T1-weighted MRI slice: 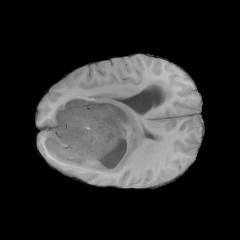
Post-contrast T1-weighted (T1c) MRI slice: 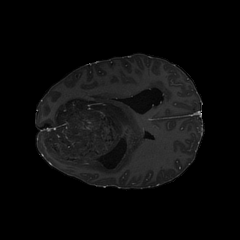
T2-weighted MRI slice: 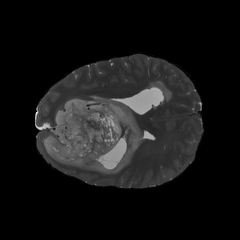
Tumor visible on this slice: yes